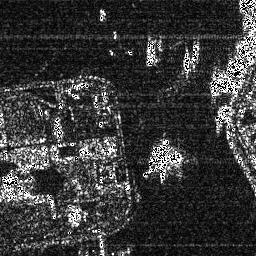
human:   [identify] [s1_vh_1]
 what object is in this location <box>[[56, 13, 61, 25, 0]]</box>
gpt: <ref>1 small ship at the top</ref>

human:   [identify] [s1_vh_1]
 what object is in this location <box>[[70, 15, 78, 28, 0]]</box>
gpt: <ref>1 medium ship at the top right</ref>